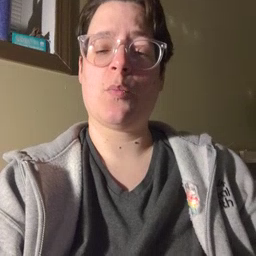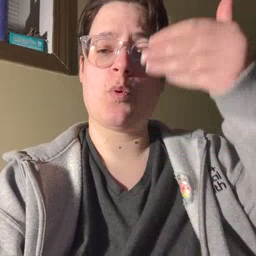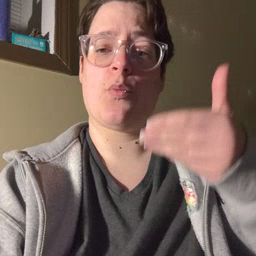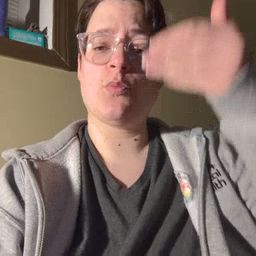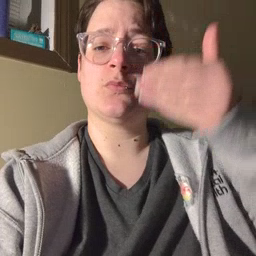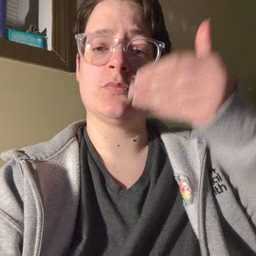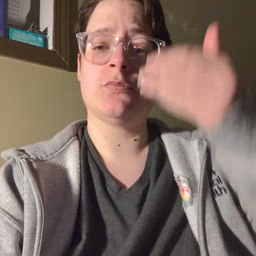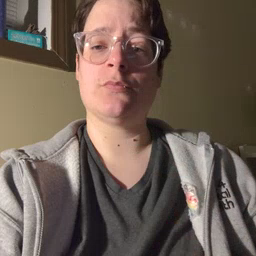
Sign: glasswindow